Question: I have 2 Sharepoint lists. I want to send ID number from one list to another which can be used as a filter value in second list. So when I click on text of issue list, it should go to another list which shows all the issues related to corresponding ID number.
I am using Sharepoint 2013 and Sharepoint 2013 Designer.

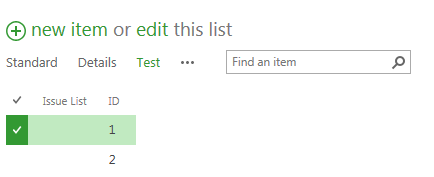
Answer: You need to create ID number as a lookup column.
See:
Create list relationships by using unique and lookup columns
<URL>